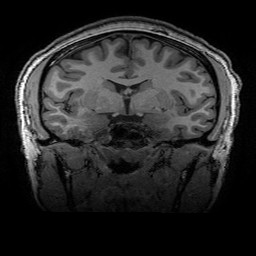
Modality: T1w
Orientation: sagittal
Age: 19
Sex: male
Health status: healthy
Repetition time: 2.53 s
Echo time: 0.0034 s